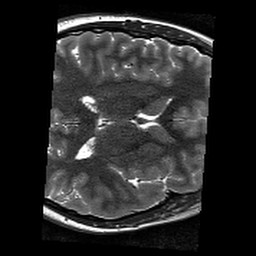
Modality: T2w
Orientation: axial